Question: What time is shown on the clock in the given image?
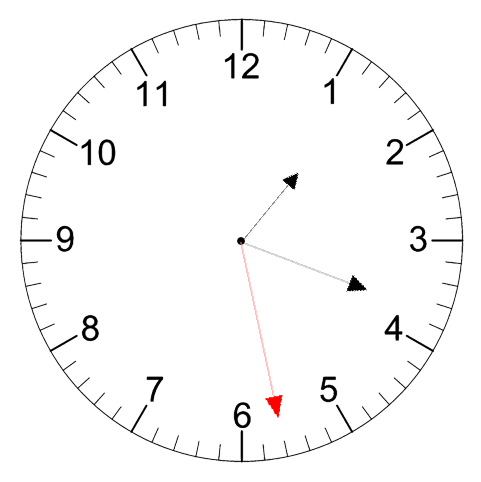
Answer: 01:18:28